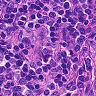
Metastatic tissue present: no